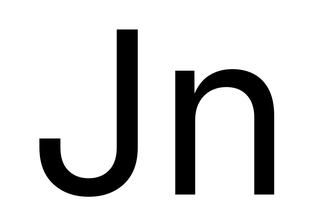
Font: Inter_Regular